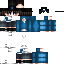
A female human skin with medium skin, wearing blonde long hair dressed in a blue hoodie and black pants, featuring a closed mouth.